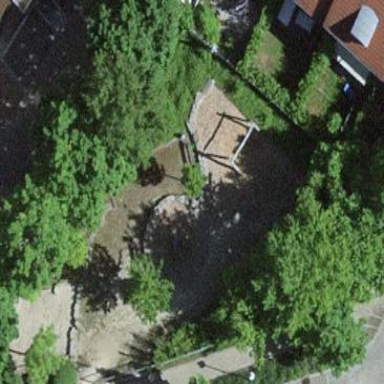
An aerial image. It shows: Playground area for leisure activities on the land.